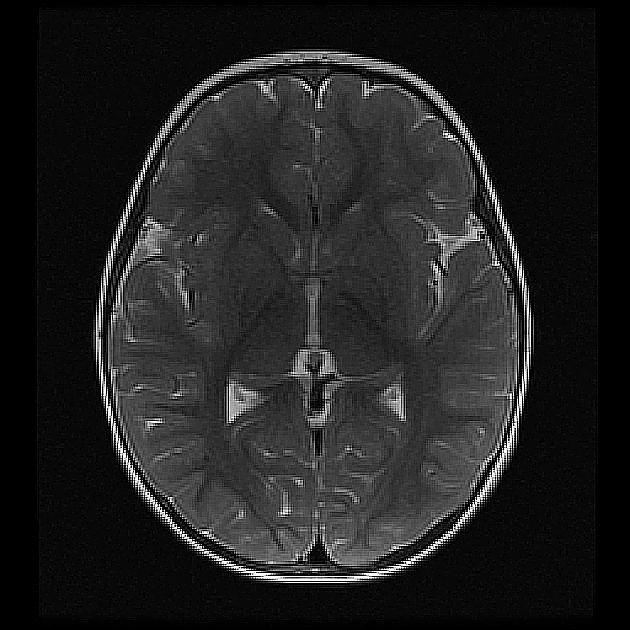
Label: notumor